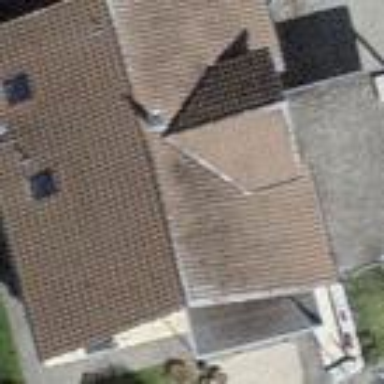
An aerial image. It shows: Simple house.